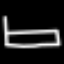
Label: bed